Field crop: maize
Growth stage: 1
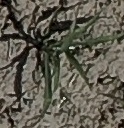
Species: sorghum